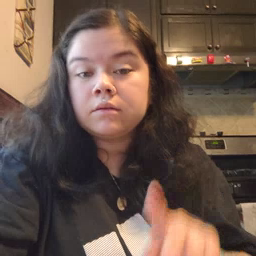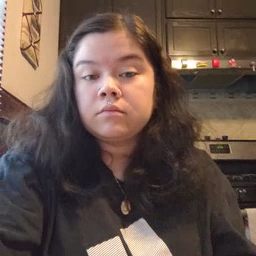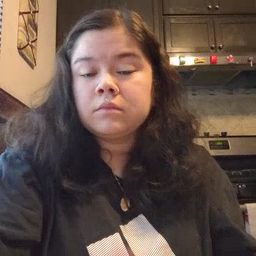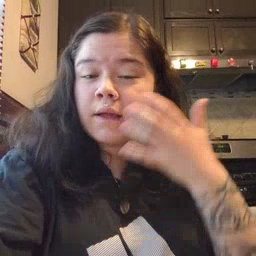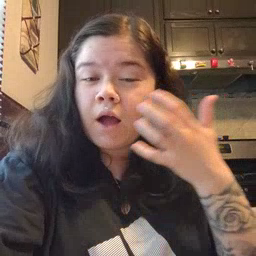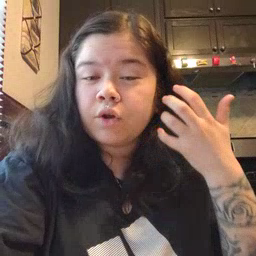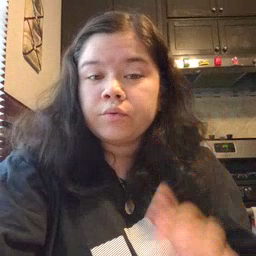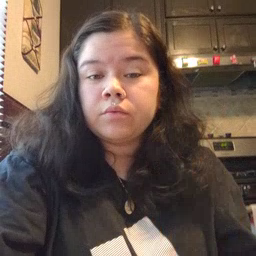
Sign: tiger